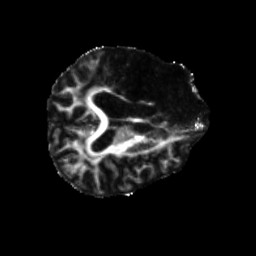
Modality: FA
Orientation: axial
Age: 64
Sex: male
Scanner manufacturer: siemens
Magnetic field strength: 3 T
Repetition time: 5.25 s
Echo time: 0.08 s